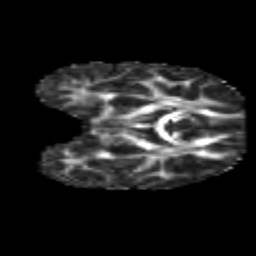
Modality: FA
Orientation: coronal
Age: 8
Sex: female
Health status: healthy